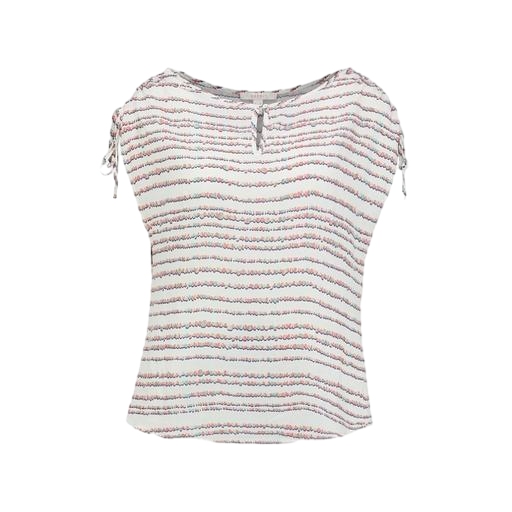
white bow-print top, white printed sleeveless tie-front blouse, multicolor floral-print t-shirt only macy, white background